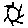
Label: sun